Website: lowes
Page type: store-pickup
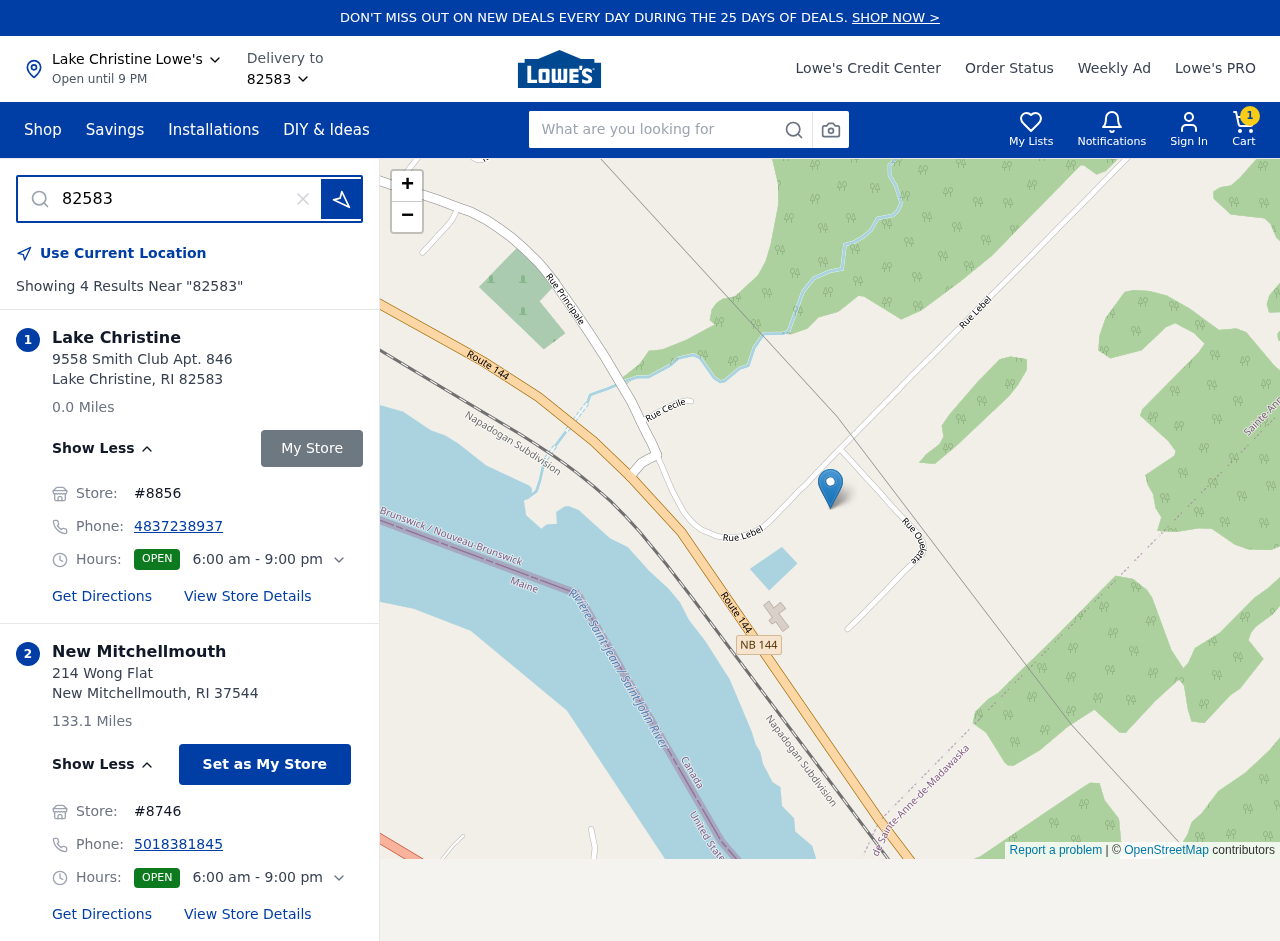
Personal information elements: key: PII_CITY
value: Lake Christine
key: PII_CITY2
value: New Mitchellmouth
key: PII_LOCATION1_STREET
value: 9558 Smith Club Apt. 846
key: PII_LOCATION2_POSTCODE
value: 37544
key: PII_LOCATION2_STREET
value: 214 Wong Flat
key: PII_PHONE
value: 4837238937
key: PII_PHONE_ALT
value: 5018381845
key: PII_POSTCODE
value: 82583
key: PII_STATE_ABBR
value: RI
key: PII_POSTCODE3
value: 82583
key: PII_POSTCODE_FULL
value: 82583
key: PII_POSTCODE_NUMERIC
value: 82583
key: PII_STATE_ABBR2
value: RI
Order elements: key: ORDER_NUM_ITEMS
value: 1
Search elements: key: HEADER_SEARCH
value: What are you looking for
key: SEARCH_STORE_LOCATION
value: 82583